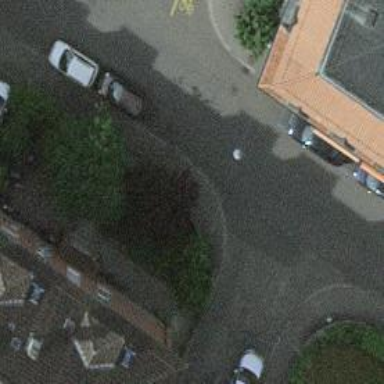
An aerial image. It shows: Kerb serving as barrier.